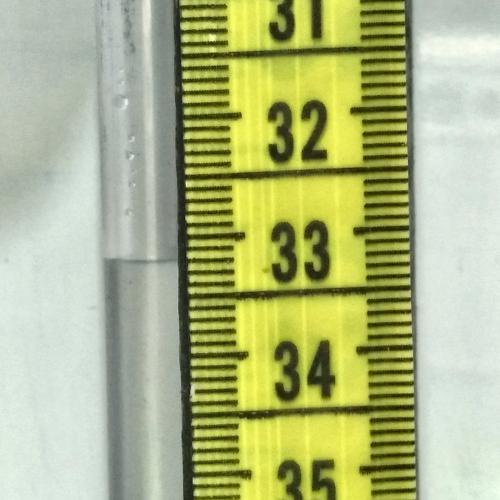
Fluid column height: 33.2 cm